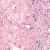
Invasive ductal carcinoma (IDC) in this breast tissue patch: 0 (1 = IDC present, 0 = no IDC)